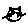
Label: cat